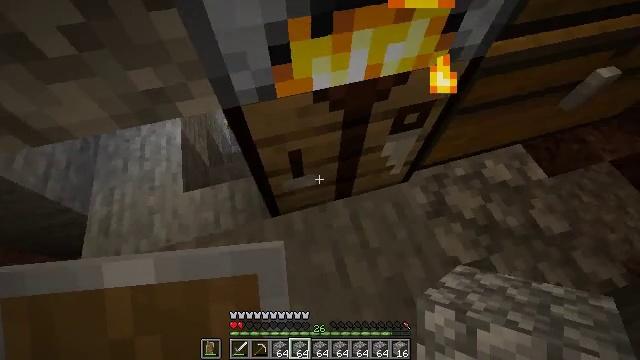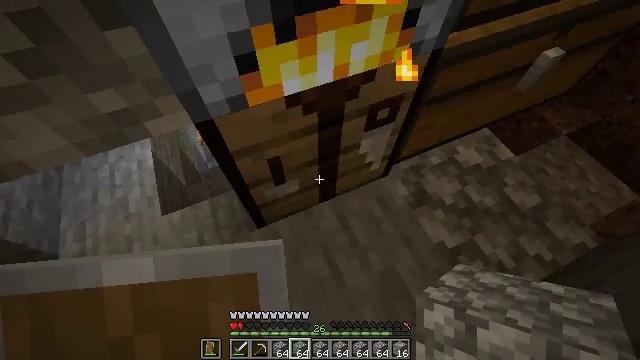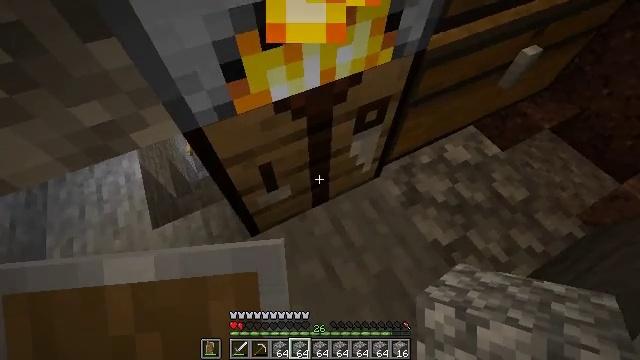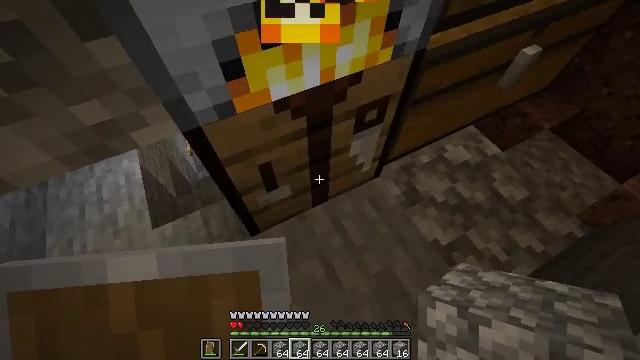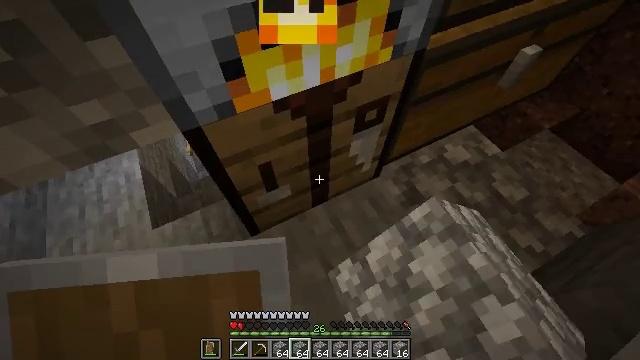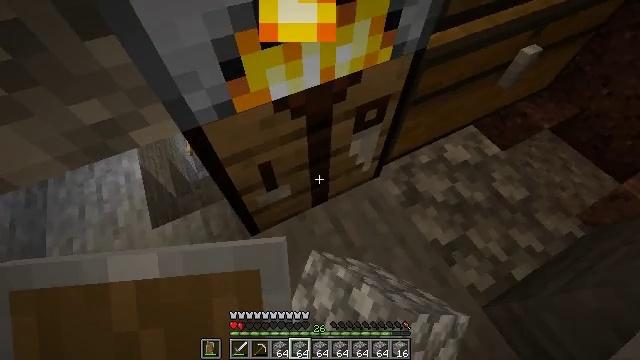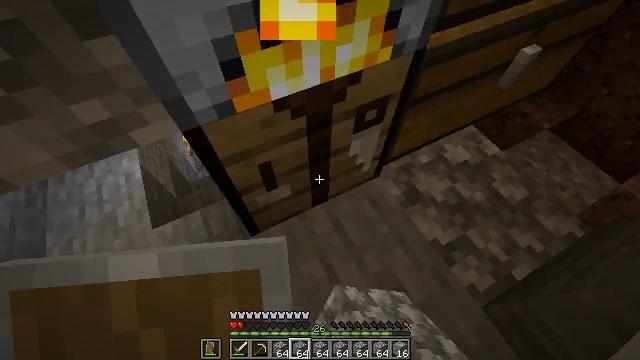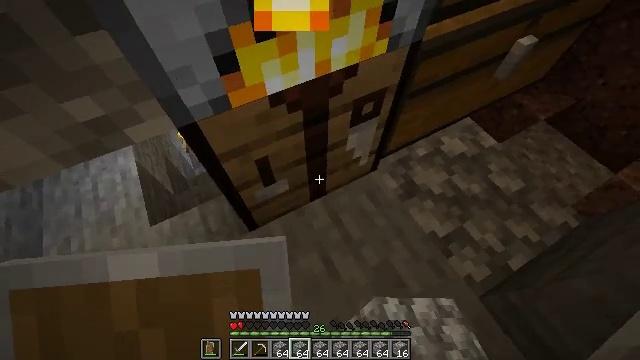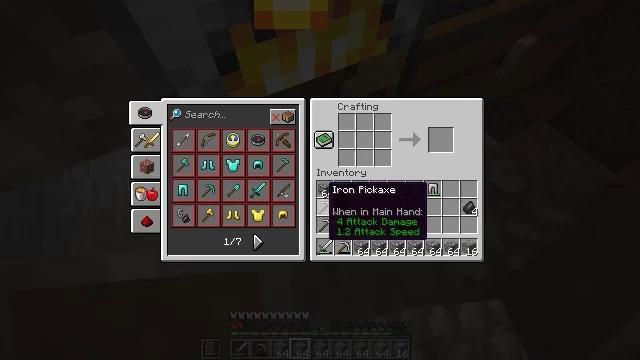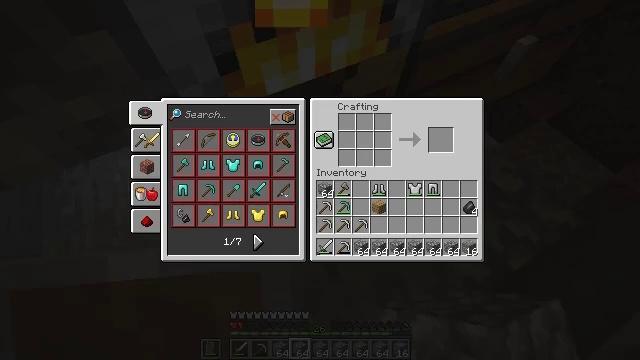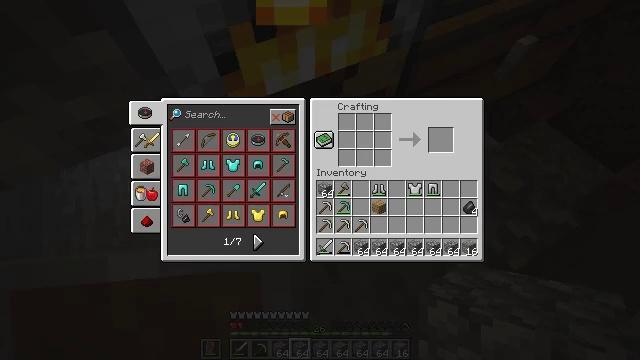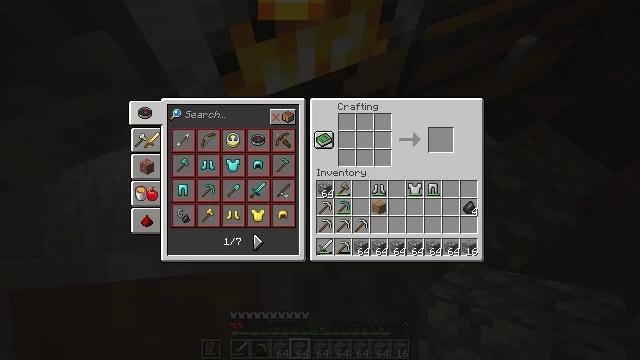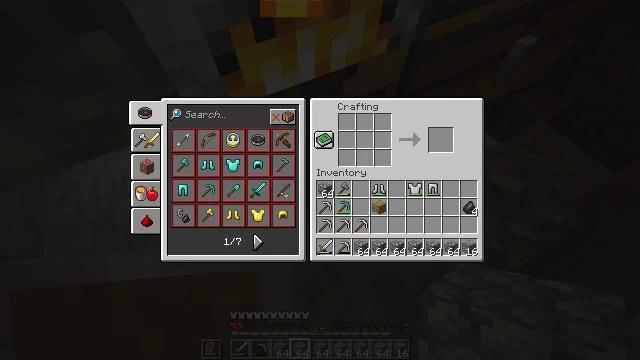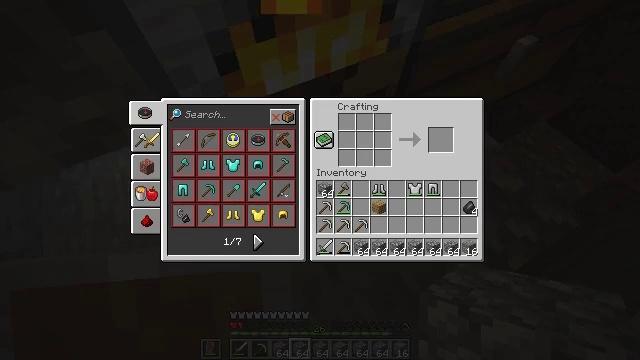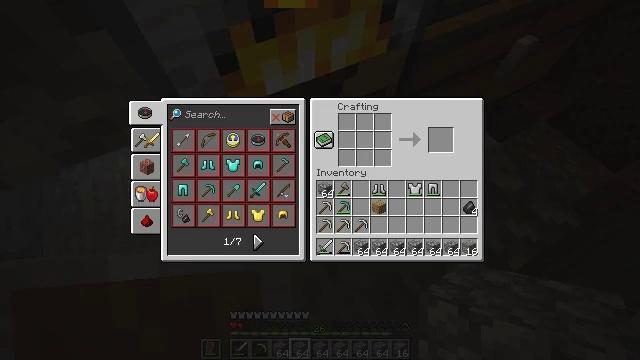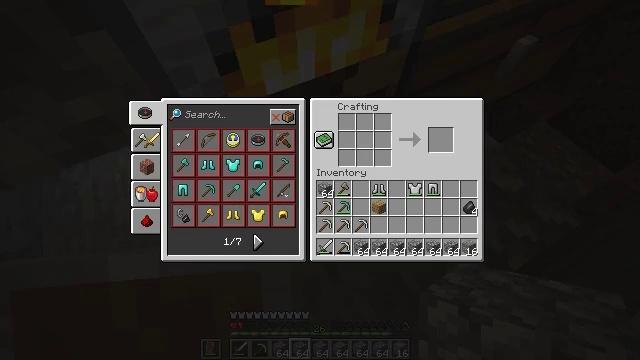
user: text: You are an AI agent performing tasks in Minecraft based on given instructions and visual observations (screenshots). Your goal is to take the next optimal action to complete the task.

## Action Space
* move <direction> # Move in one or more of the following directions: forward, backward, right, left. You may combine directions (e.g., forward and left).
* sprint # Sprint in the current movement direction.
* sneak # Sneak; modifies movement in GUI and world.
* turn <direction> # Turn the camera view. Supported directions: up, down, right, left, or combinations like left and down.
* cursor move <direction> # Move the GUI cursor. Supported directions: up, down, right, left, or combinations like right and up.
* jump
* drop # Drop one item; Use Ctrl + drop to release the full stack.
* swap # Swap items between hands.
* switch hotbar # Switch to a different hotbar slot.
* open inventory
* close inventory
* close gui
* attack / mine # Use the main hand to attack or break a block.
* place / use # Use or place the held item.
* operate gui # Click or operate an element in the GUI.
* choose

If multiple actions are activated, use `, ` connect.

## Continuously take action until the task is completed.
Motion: motion action
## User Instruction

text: Put cobblestones in the crafting grid to create a cobblestone wall.
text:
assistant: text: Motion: turn right and up
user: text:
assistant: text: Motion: turn right and up
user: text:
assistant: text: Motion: use / place
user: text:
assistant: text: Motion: use / place
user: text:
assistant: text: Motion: use / place
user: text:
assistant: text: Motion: use / place
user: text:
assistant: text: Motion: turn right and down
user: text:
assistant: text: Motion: turn down
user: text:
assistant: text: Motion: no_op
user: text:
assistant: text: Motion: turn left and down
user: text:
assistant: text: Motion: turn left and down
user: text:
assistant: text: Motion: no_op
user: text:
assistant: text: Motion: no_op
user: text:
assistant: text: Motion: no_op
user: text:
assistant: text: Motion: no_op
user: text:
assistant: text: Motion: no_op
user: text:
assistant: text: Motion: no_op
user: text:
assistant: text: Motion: turn left
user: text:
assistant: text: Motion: no_op
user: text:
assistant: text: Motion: no_op
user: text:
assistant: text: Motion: attack / mine
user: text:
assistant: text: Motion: attack / mine
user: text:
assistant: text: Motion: attack / mine
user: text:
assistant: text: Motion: attack / mine
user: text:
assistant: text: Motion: no_op
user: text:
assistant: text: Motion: no_op
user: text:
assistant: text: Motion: no_op
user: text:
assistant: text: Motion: attack / mine
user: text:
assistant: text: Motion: attack / mine
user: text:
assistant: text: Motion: attack / mine